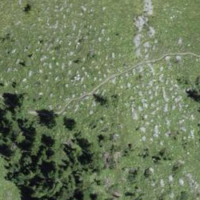
EUNIS habitat code: 24
Species observed at this site:
Picus viridis